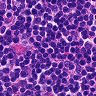
Metastatic tissue present: no